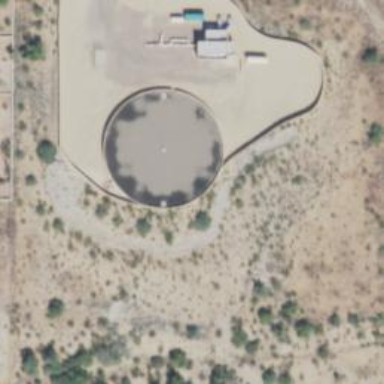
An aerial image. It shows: Storage tank which is man-made and housed in building.